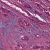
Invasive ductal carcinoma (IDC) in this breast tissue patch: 1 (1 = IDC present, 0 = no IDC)